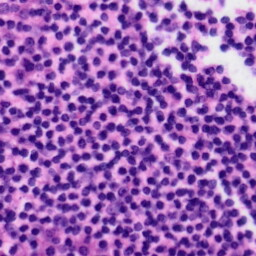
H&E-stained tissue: Tonsil